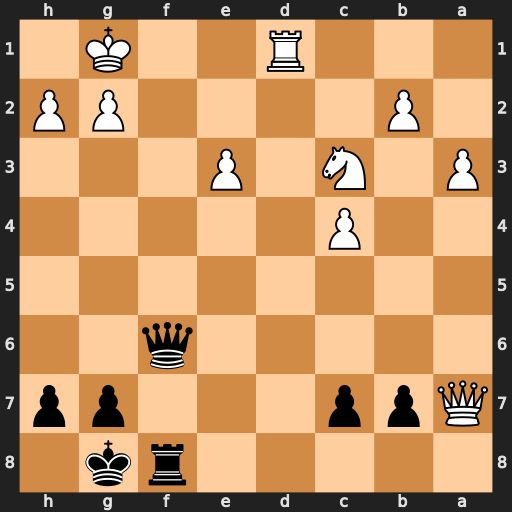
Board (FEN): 5rk1/Qpp3pp/5q2/8/2P5/P1N1P3/1P4PP/3R2K1
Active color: b
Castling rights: -
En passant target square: -
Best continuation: Qf2+ Kh1 Qf1+ Rxf1 Rxf1#